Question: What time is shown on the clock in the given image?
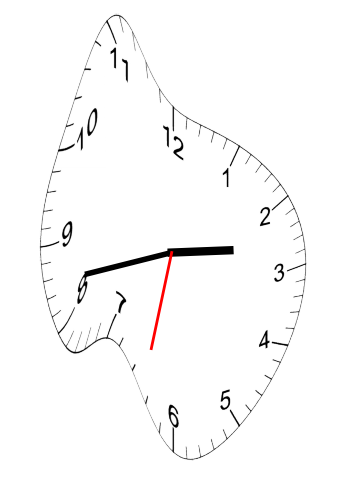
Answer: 02:42:32